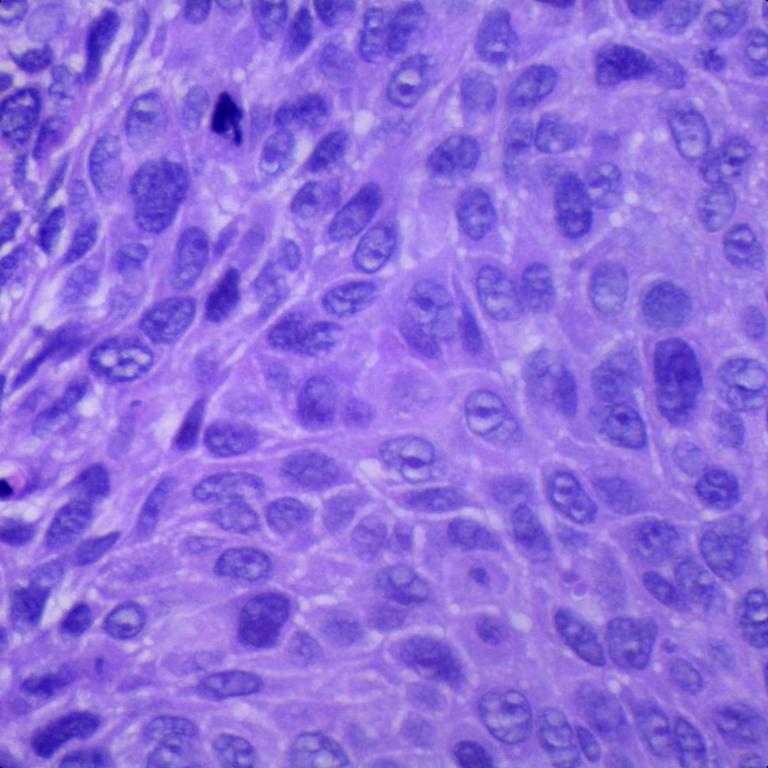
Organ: lung
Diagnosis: squamous carcinomas